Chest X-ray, AP view. Patient: 59 years old, sex M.
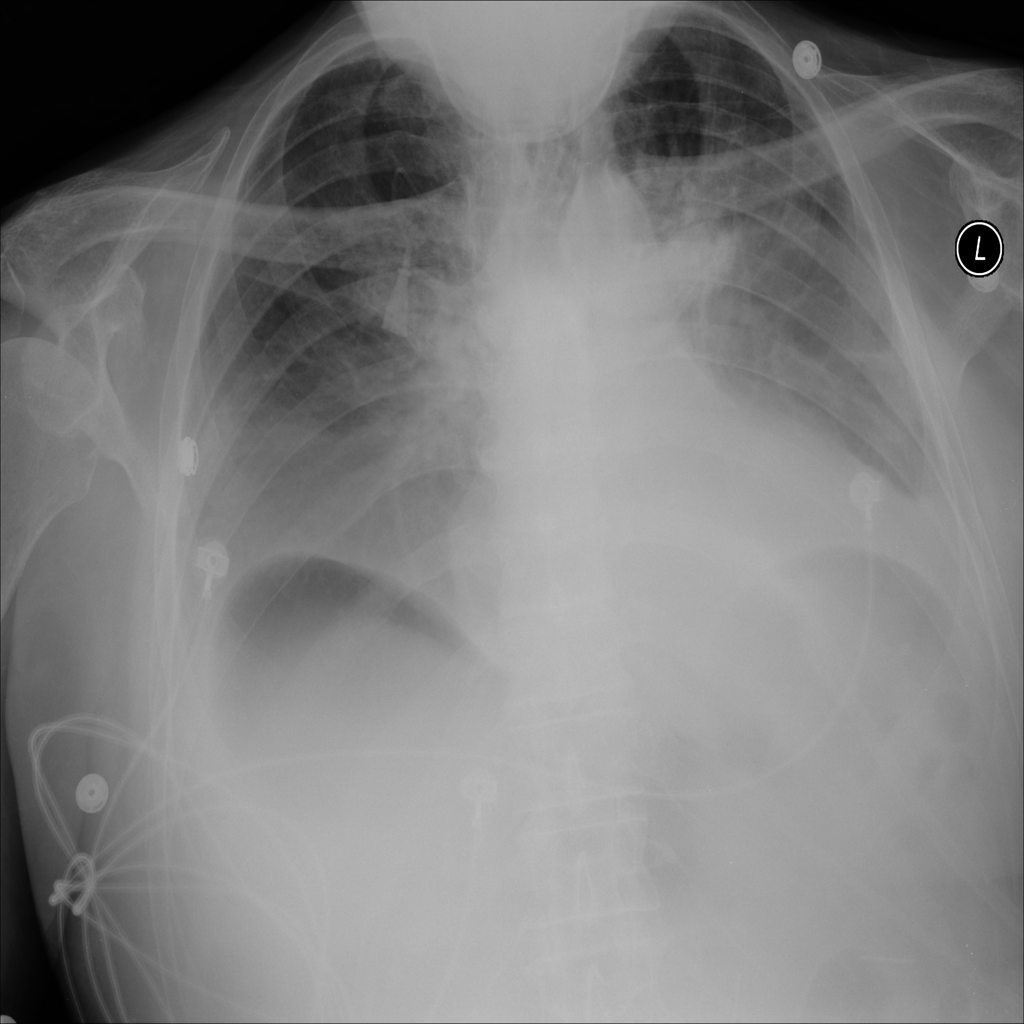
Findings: No Finding